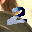
Label: 2